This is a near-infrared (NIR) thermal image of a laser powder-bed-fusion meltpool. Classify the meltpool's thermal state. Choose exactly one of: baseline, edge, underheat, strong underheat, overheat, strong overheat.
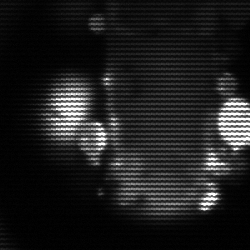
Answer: strong underheat